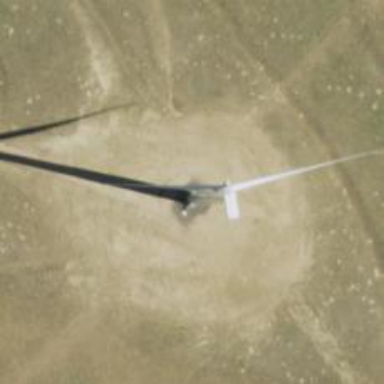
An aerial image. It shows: Wind generator powered by horizontal-axis wind turbine.